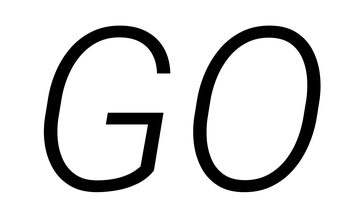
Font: Roboto-Italic_Light_Italic